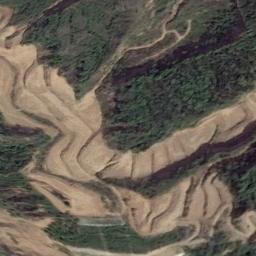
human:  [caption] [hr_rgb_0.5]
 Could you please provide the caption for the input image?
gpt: The green plants are on the terrace .

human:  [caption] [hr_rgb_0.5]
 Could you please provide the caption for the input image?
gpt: The bare terrace is next to some trees .

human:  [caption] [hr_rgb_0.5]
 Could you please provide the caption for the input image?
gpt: A large dense layer of brown terraces with large green trees .

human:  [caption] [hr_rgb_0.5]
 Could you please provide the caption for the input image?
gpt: There is a row of grey houses beside the terraces .

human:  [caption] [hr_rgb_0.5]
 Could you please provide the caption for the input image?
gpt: There are many green trees beside the yellow terraces .